Field crop: maize
Growth stage: 1
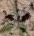
Species: atriplex